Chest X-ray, PA view. Patient: 44 years old, sex M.
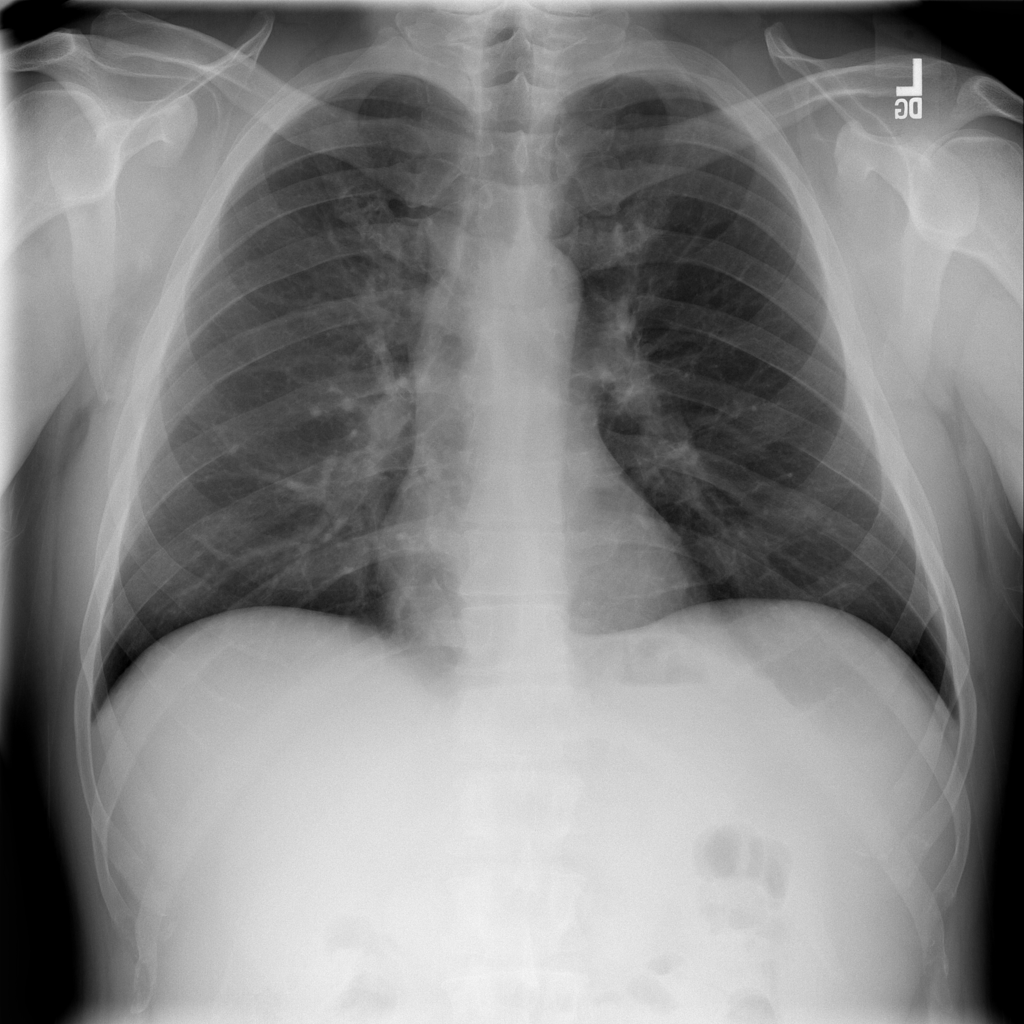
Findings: No Finding